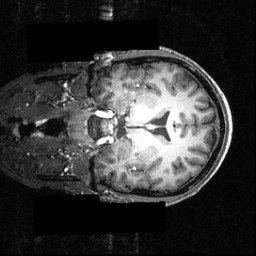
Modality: T1w
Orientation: coronal
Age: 24
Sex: male
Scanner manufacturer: siemens
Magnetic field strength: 3.951 T
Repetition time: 1.5 s
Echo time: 0.00335 s